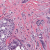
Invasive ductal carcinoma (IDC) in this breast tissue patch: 1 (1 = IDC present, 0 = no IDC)